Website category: auto
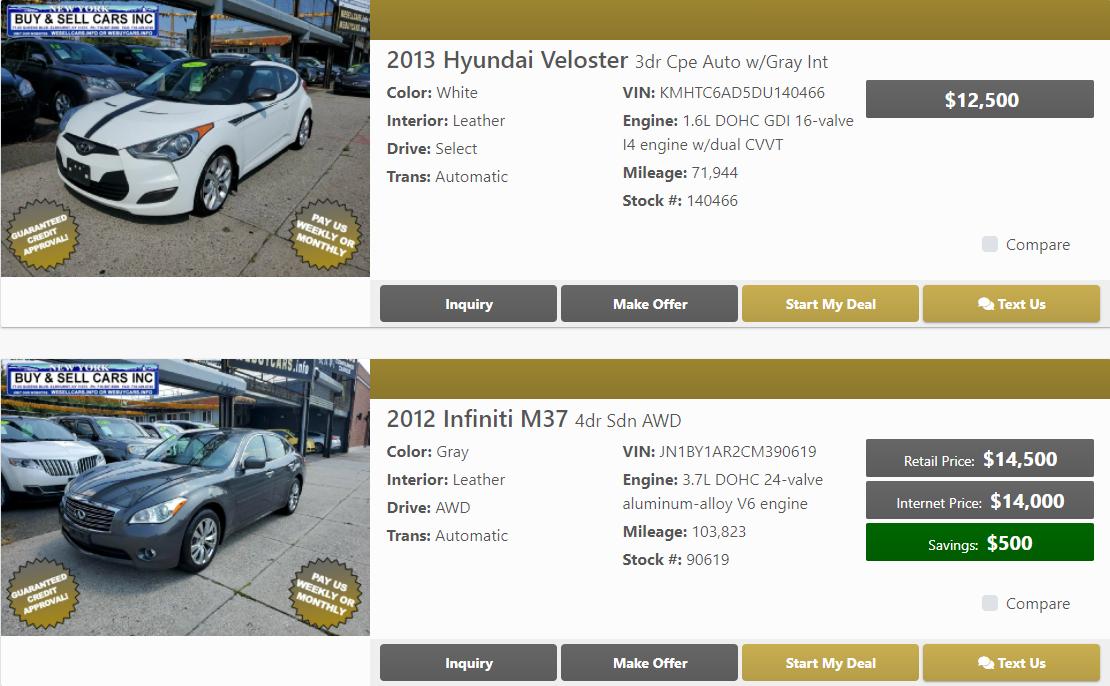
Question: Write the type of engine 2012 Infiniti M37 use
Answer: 3.7L DOHC 24-valve aluminum-alloy V6 engine

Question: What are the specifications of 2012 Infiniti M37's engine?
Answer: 3.7L DOHC 24-valve aluminum-alloy V6 engine

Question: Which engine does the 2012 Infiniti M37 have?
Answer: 3.7L DOHC 24-valve aluminum-alloy V6 engine

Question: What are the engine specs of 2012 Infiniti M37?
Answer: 3.7L DOHC 24-valve aluminum-alloy V6 engine

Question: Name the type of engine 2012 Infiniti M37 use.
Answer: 3.7L DOHC 24-valve aluminum-alloy V6 engine

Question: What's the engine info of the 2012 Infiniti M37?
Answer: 3.7L DOHC 24-valve aluminum-alloy V6 engine

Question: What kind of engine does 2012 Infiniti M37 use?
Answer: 3.7L DOHC 24-valve aluminum-alloy V6 engine

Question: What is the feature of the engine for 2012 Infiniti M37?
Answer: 3.7L DOHC 24-valve aluminum-alloy V6 engine

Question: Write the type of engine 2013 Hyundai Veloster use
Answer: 1.6L DOHC GDI 16-valve I4 engine w/dual CVVT

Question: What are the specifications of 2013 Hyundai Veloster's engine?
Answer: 1.6L DOHC GDI 16-valve I4 engine w/dual CVVT

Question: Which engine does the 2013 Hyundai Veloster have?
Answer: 1.6L DOHC GDI 16-valve I4 engine w/dual CVVT

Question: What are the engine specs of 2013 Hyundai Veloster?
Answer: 1.6L DOHC GDI 16-valve I4 engine w/dual CVVT

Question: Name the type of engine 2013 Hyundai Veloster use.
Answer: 1.6L DOHC GDI 16-valve I4 engine w/dual CVVT

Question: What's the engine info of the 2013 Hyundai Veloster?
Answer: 1.6L DOHC GDI 16-valve I4 engine w/dual CVVT

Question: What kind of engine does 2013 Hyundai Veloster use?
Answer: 1.6L DOHC GDI 16-valve I4 engine w/dual CVVT

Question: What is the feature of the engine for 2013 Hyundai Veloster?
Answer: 1.6L DOHC GDI 16-valve I4 engine w/dual CVVT

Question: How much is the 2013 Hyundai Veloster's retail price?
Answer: $12,500

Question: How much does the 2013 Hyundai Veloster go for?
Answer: $12,500

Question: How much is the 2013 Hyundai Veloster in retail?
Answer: $12,500

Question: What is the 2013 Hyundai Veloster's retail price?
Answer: $12,500

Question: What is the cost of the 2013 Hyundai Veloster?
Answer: $12,500

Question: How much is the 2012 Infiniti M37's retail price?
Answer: $14,500

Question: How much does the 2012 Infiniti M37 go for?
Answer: $14,500

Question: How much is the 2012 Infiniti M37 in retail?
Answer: $14,500

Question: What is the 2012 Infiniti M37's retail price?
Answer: $14,500

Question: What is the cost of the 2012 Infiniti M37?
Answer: $14,500

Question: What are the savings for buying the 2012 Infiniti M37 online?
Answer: $500

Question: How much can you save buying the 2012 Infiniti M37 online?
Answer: $500

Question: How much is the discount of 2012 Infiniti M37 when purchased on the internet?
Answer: $500

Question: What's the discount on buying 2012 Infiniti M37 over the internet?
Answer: $500

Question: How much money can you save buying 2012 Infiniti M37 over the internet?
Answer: $500

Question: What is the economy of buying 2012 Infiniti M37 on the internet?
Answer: $500

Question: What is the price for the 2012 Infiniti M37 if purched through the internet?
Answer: $14,000

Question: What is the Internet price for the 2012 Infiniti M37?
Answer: $14,000

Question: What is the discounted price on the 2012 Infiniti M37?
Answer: $14,000

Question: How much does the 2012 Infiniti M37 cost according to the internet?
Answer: $14,000

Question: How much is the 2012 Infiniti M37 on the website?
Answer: $14,000

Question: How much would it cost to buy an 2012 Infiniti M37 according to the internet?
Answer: $14,000

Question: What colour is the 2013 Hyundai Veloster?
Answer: White

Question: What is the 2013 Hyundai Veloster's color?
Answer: White

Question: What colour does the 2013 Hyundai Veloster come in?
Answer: White

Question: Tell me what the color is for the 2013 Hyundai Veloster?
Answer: White

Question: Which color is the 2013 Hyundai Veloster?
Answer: White

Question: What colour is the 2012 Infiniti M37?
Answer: Gray

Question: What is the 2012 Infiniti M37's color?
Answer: Gray

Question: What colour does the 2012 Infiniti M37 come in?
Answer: Gray

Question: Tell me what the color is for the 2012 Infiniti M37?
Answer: Gray

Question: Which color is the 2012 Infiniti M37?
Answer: Gray

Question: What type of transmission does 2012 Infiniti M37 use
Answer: Automatic

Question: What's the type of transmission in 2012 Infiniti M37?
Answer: Automatic

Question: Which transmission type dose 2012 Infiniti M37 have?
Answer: Automatic

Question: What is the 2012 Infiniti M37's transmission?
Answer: Automatic

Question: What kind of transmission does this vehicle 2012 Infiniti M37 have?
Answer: Automatic

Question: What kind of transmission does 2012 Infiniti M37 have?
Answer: Automatic

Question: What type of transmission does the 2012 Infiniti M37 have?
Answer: Automatic

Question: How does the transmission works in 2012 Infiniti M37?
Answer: Automatic

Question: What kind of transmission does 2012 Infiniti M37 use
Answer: Automatic

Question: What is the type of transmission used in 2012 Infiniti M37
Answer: Automatic

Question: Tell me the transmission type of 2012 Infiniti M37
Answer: Automatic

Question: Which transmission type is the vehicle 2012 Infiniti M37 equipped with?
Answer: Automatic

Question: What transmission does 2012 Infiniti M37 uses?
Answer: Automatic

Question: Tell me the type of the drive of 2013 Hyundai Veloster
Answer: Select

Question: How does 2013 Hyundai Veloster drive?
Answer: Select

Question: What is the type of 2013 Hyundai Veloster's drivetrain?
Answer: Select